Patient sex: F
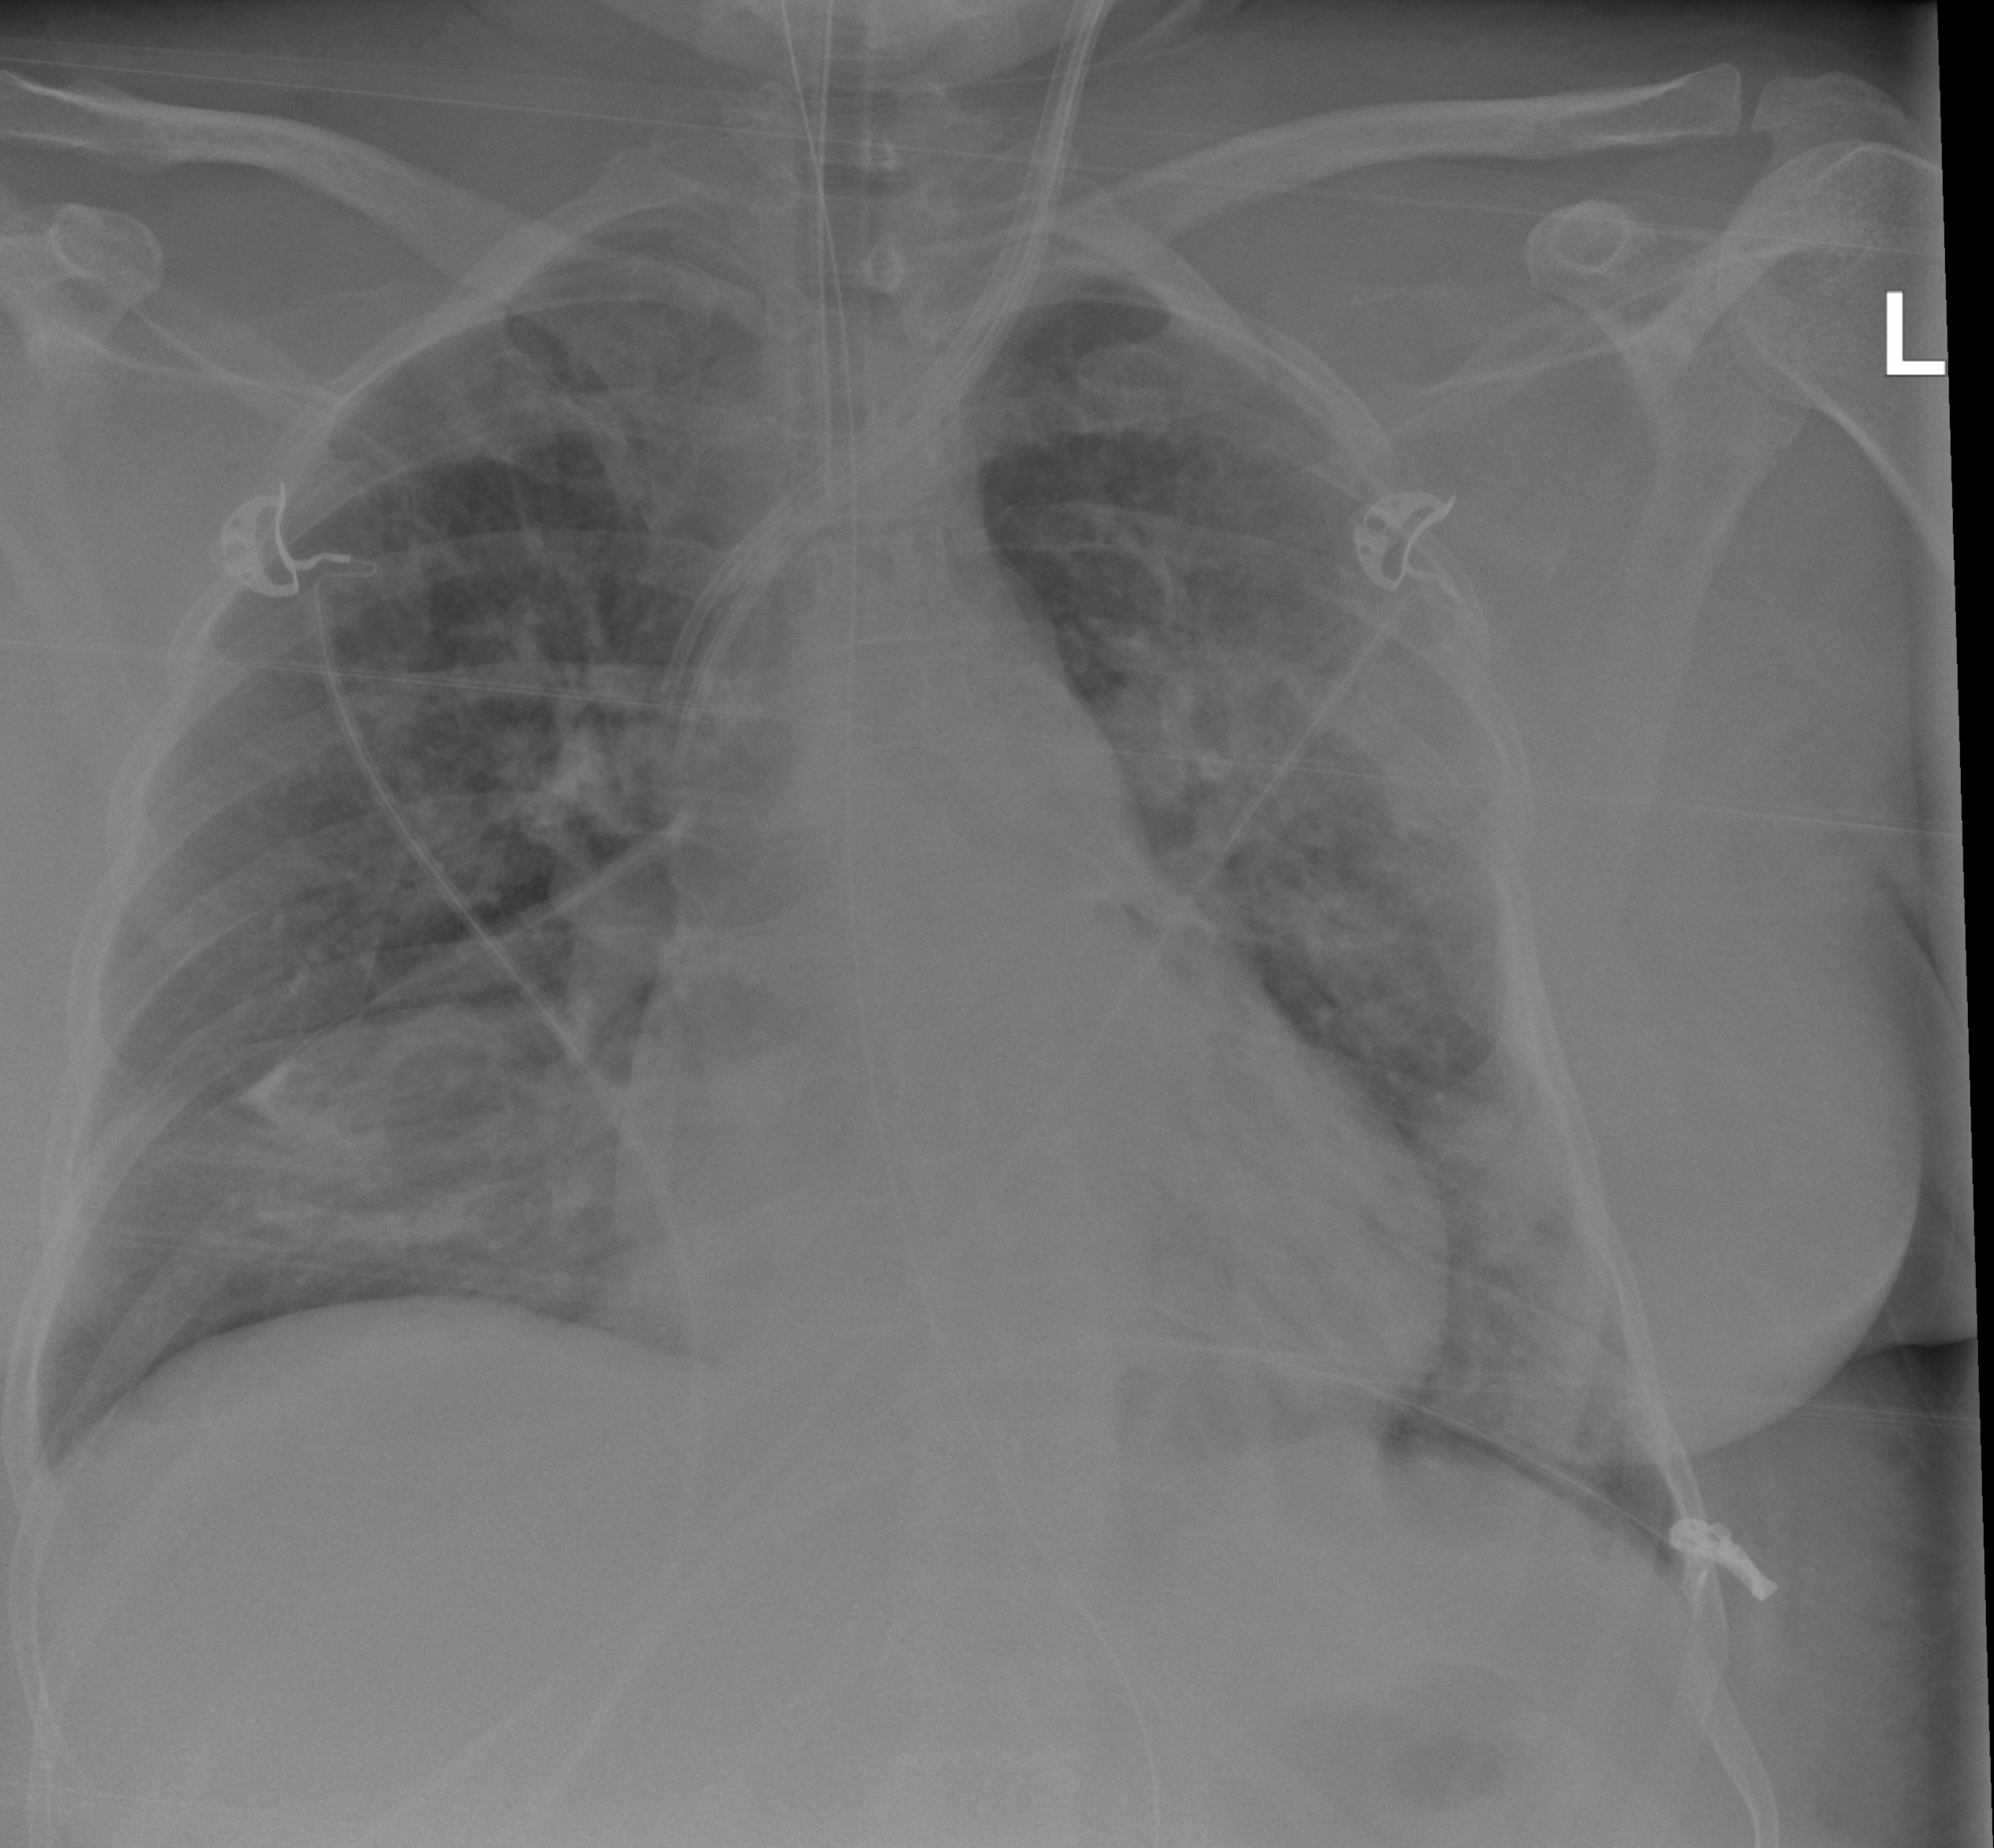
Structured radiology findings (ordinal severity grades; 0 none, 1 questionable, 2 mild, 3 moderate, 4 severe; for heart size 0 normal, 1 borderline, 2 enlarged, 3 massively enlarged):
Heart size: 1
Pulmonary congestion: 2
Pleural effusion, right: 0
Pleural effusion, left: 0
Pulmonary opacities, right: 2
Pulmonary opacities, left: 2
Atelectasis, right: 3
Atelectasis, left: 3